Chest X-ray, AP view. Patient: 52 years old, sex F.
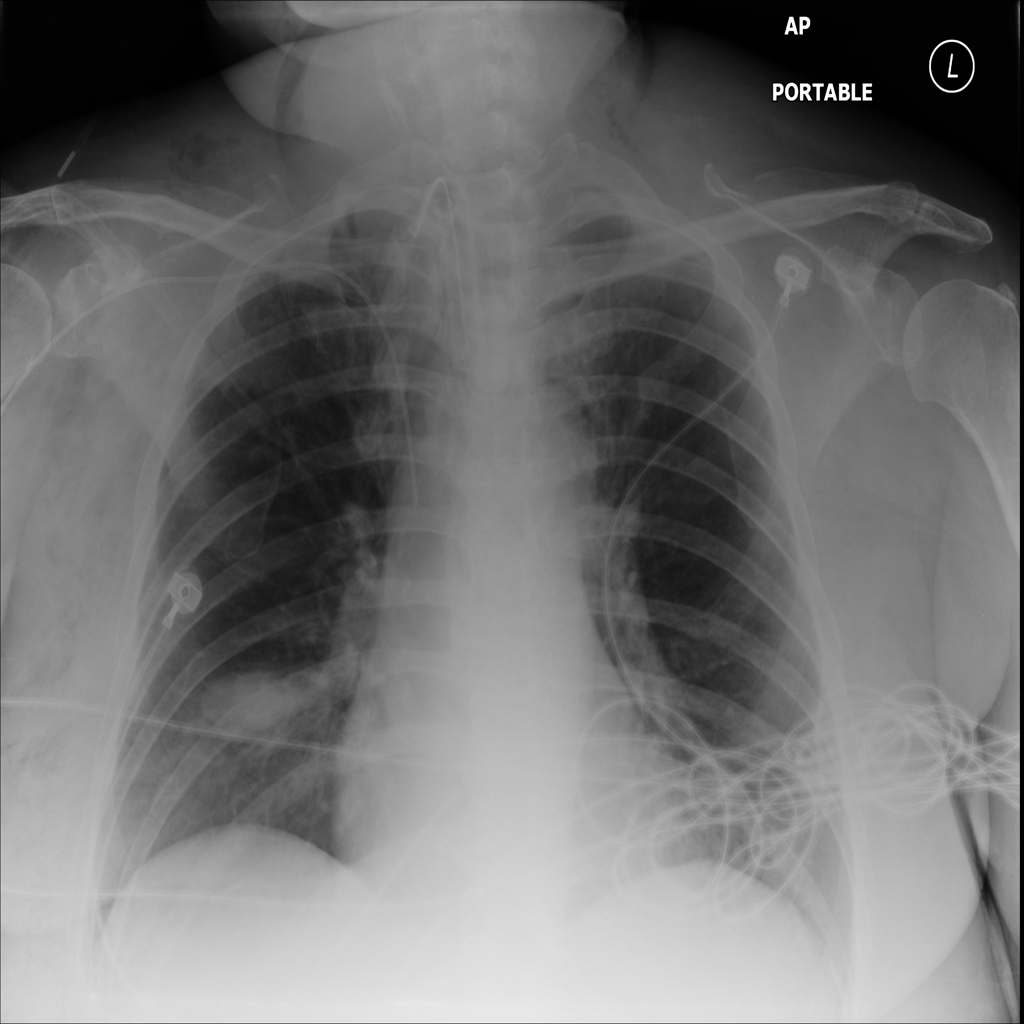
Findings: Emphysema, Nodule